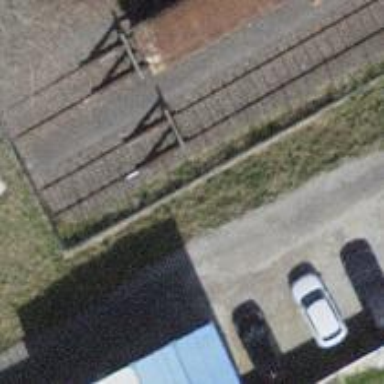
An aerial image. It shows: Railway buffer stop.